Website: macys
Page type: customer-info-address
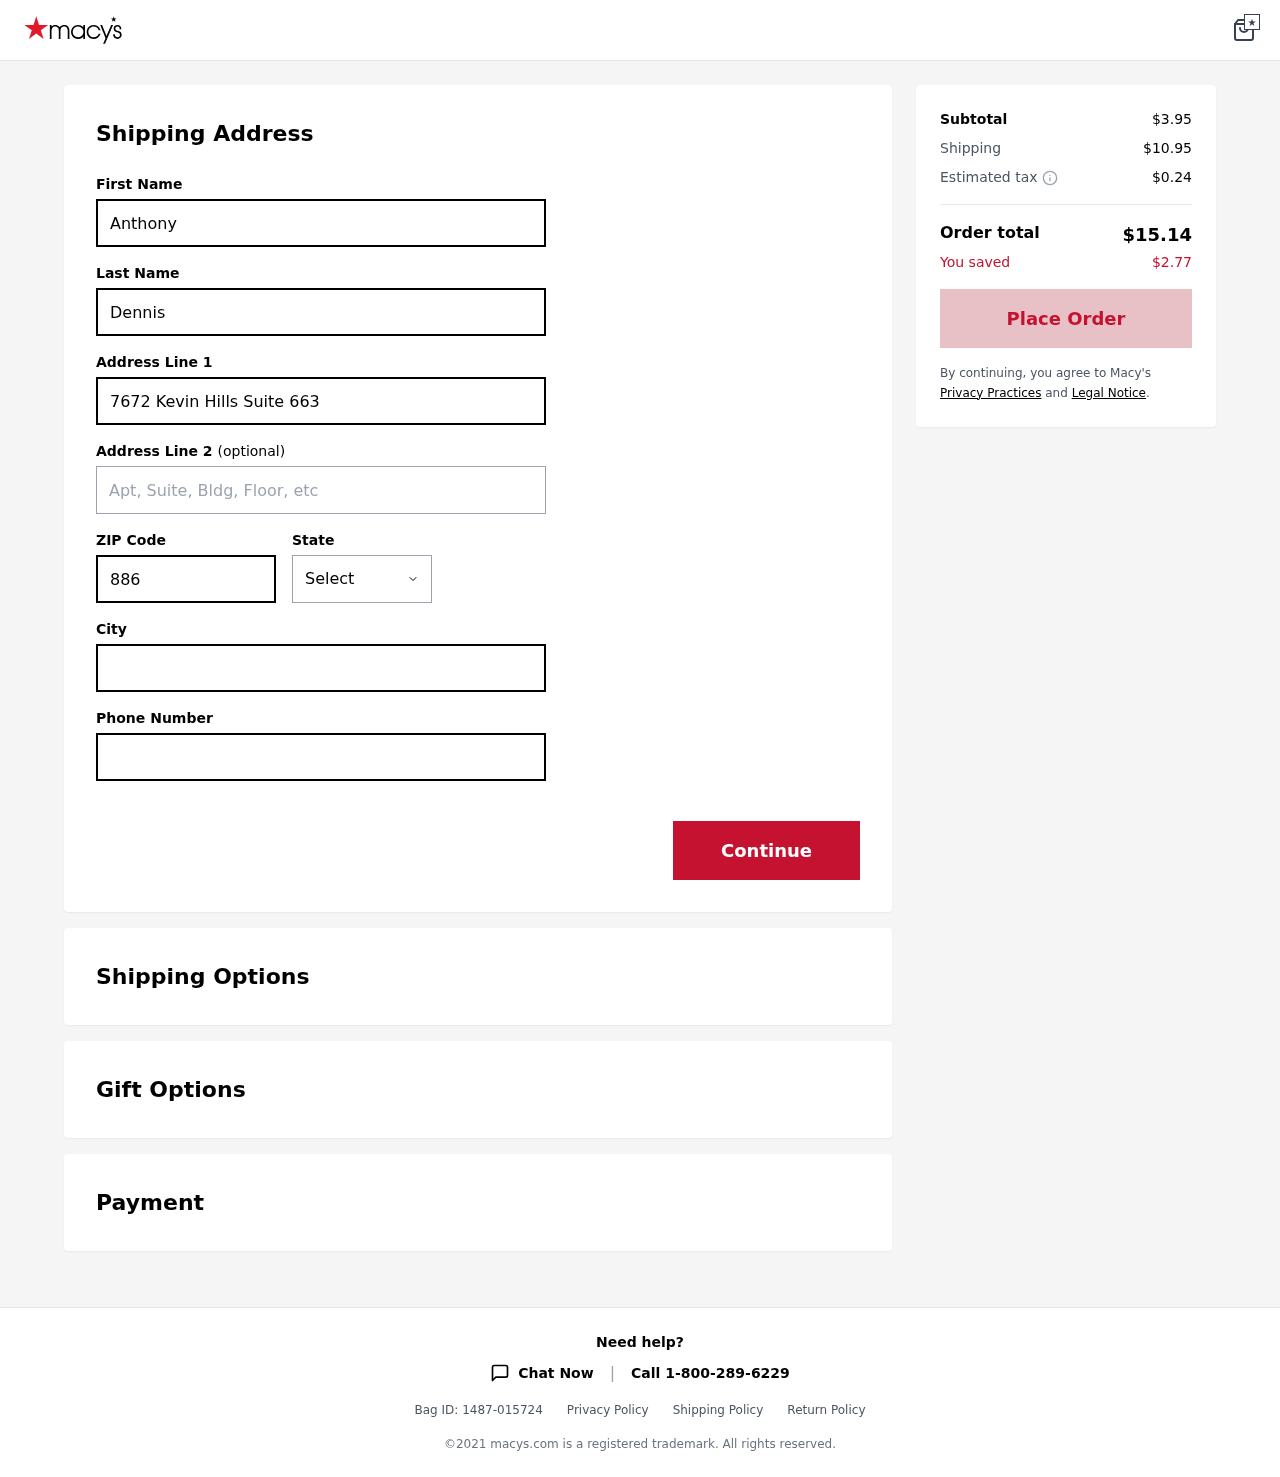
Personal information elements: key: PII_CITY
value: New Kevinbury
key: PII_FIRSTNAME
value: Anthony
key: PII_LASTNAME
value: Dennis
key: PII_PHONE
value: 3767963417
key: PII_POSTCODE
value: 88651
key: PII_STATE
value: Arizona
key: PII_STREET
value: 7672 Kevin Hills Suite 663
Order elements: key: ORDER_SUBTOTAL
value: $3.95
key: ORDER_SHIPPING_COST
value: $10.95
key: ORDER_TAX
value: $0.24
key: ORDER_TOTAL
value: $15.14
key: ORDER_SAVINGS
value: $2.77